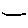
Label: line